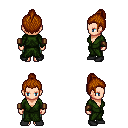
a pixel art fantasy rpg character, female body template, human, light skin, green robe, teal pants, brunette short topknot hairstyle, leather bracers, black shoes, four views (front, back, left, right), 2x2 character sprite sheet, small pixel art, hard edges, no anti-aliasing